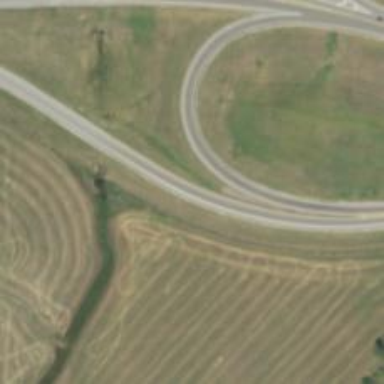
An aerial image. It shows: Trunk link highway.